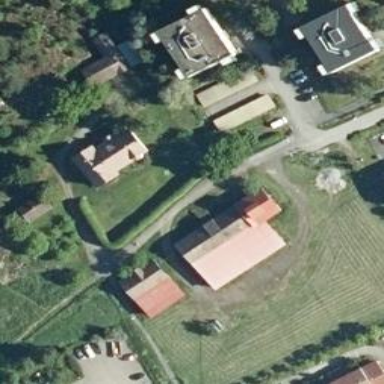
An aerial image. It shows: Farmyard area.